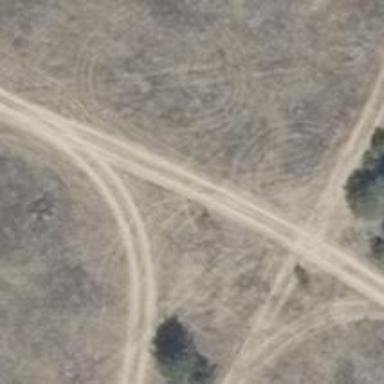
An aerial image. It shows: Sandy track road with grade 4 track type.